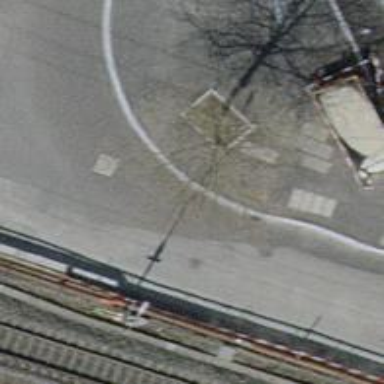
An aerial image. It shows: Kerb barrier.